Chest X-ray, AP view. Patient: 13 years old, sex M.
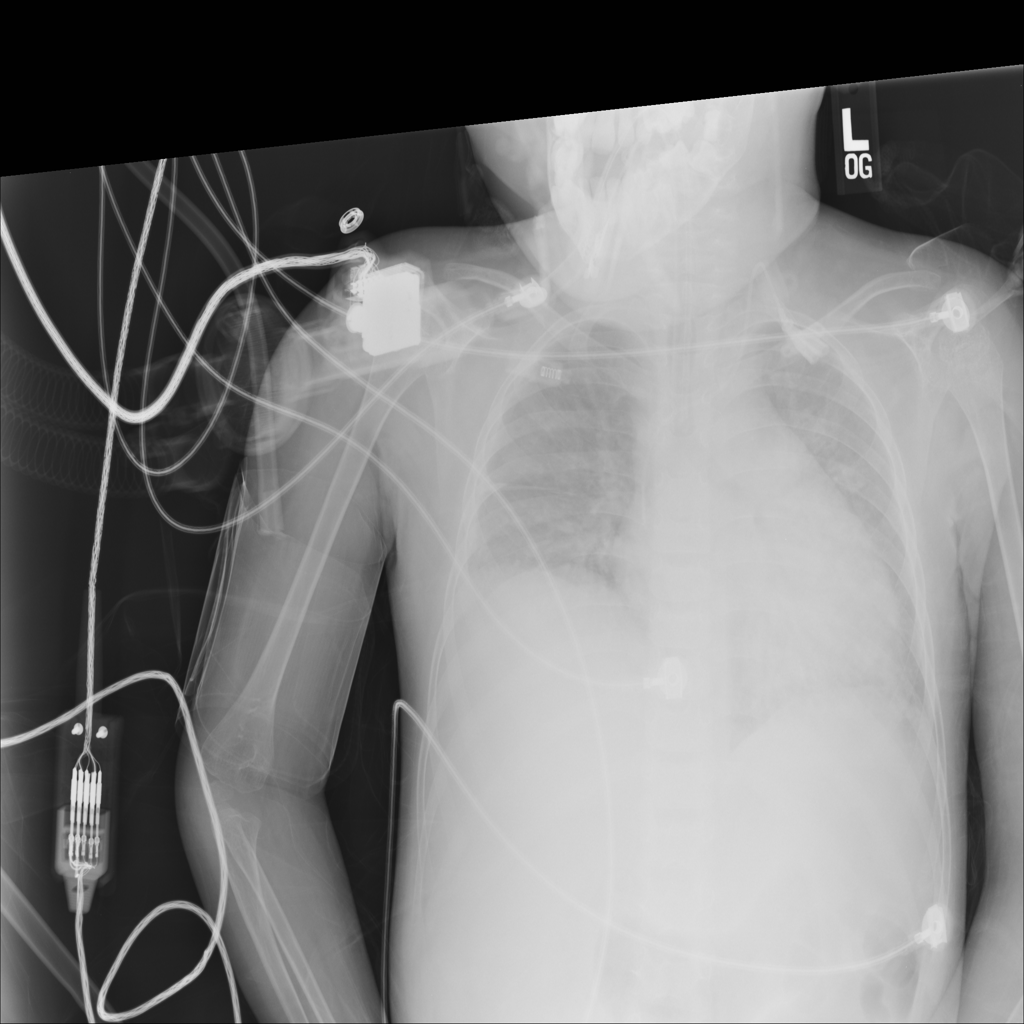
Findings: No Finding